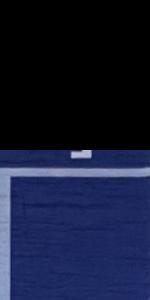
Label: Empty